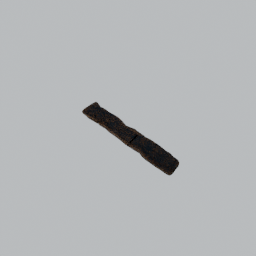
Label: architecture